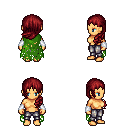
a pixel art fantasy rpg character, female body template, human, tanned skin, green tattered cape, metal pants, brunette left-swept hairstyle, white cloth bracers, four views (front, back, left, right), 2x2 character sprite sheet, small pixel art, hard edges, no anti-aliasing